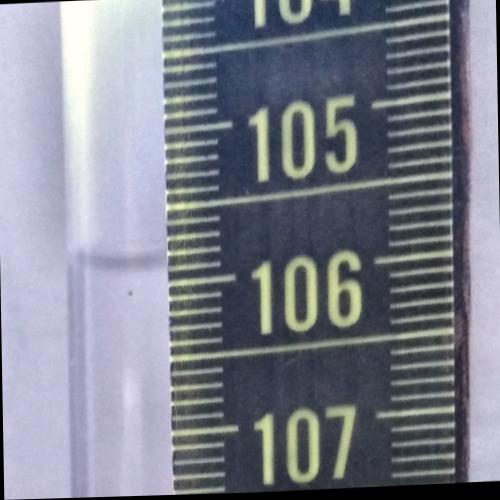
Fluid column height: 105.9 cm